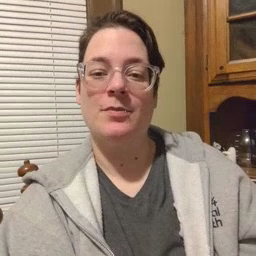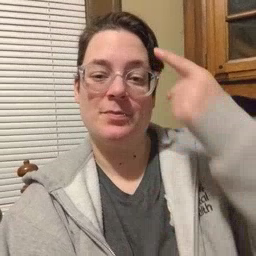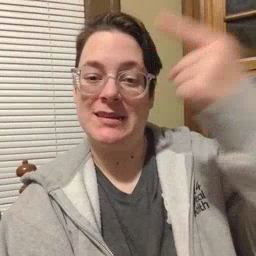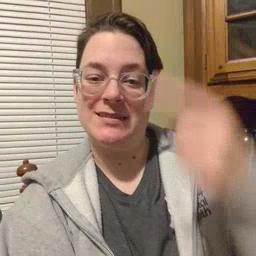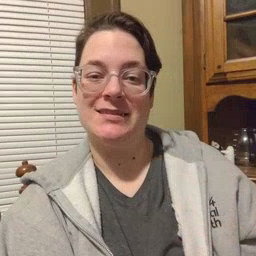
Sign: penny